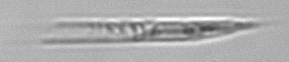
Label: Rhizosolenia